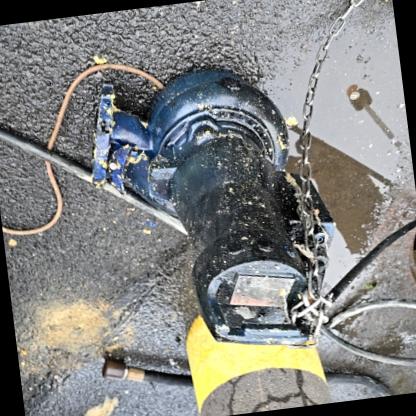
Klasa: inne